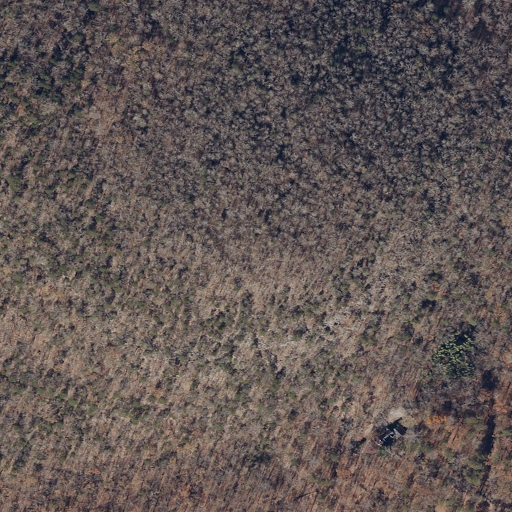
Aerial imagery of mountain in Alabama named Praytor Mountain containing deciduous forest and open development